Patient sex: M
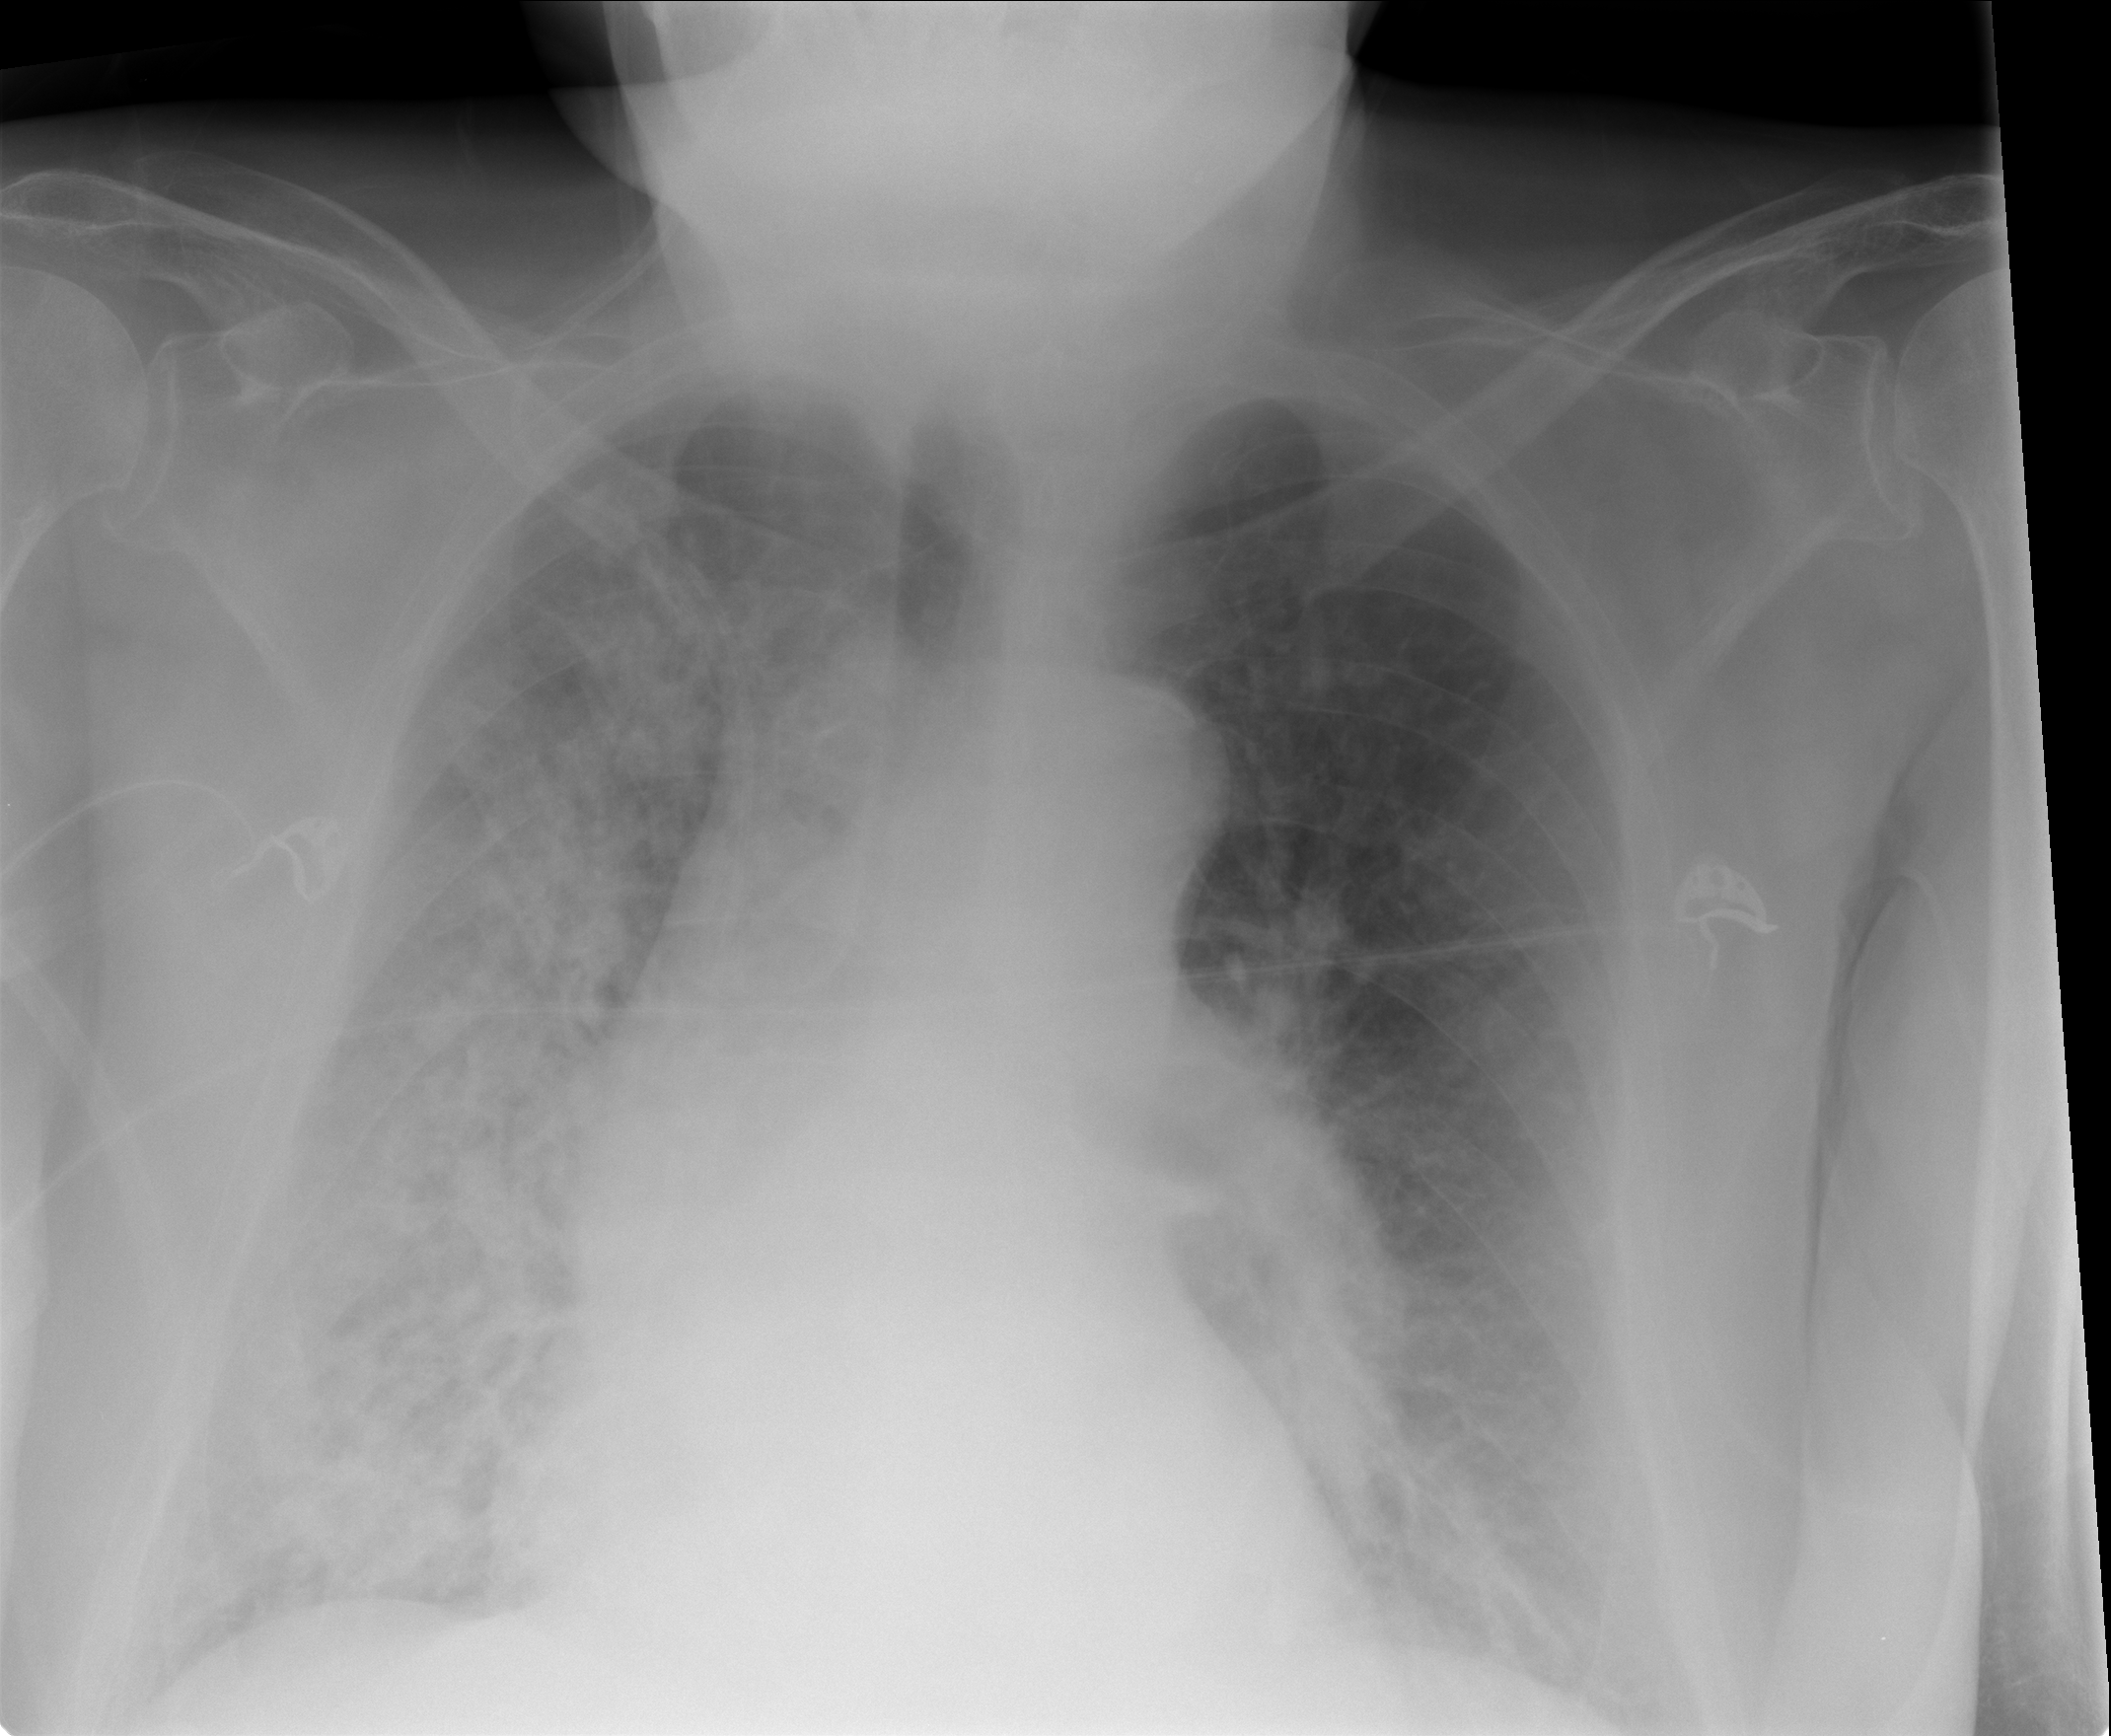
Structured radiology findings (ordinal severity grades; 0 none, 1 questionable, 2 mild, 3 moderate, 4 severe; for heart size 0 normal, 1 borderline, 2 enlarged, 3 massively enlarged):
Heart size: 2
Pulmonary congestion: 1
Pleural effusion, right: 0
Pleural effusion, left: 0
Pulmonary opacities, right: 3
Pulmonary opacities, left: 2
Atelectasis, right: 3
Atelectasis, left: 2